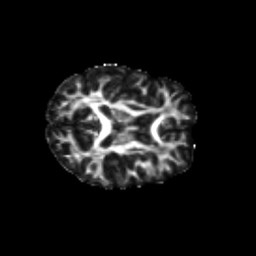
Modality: FA
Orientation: axial
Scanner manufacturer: siemens
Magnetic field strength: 3 T
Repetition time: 9.2 s
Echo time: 0.084 s